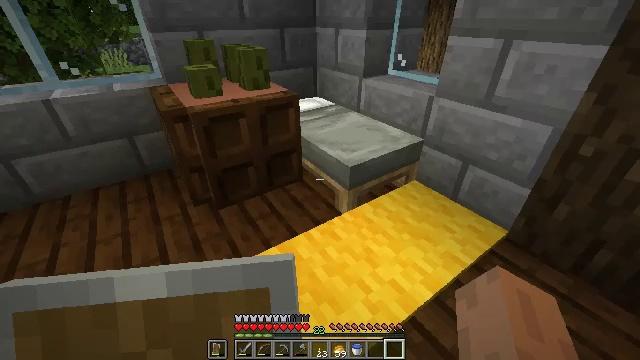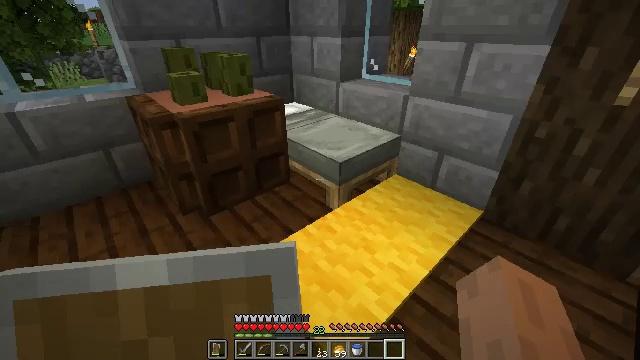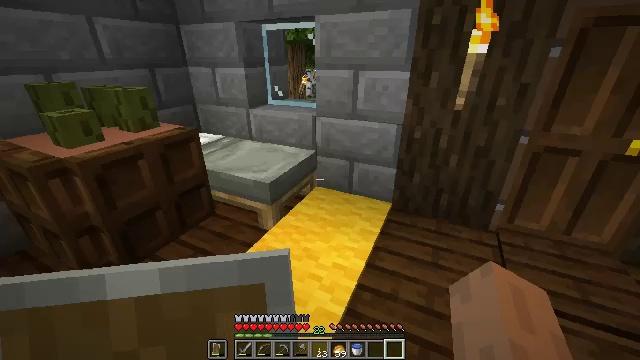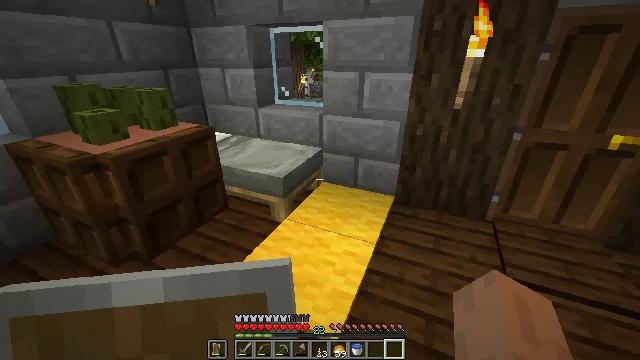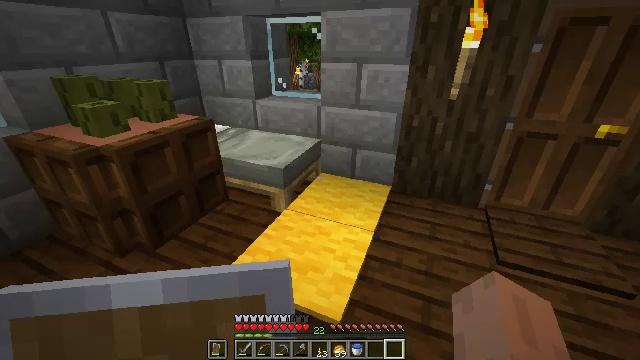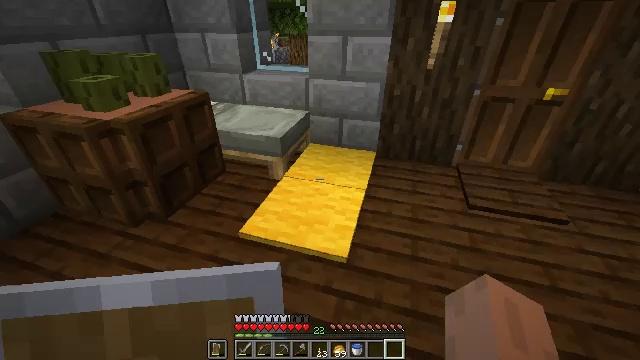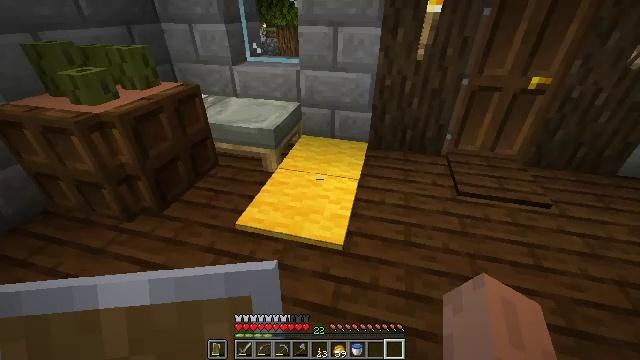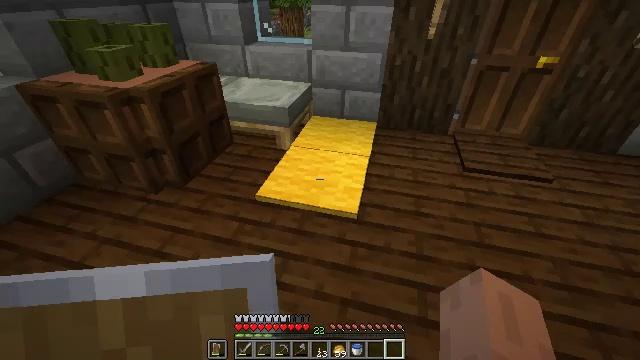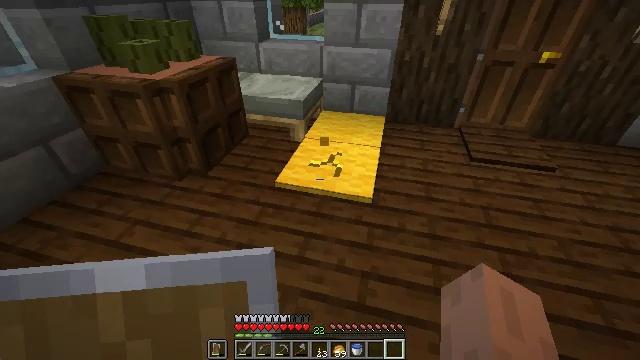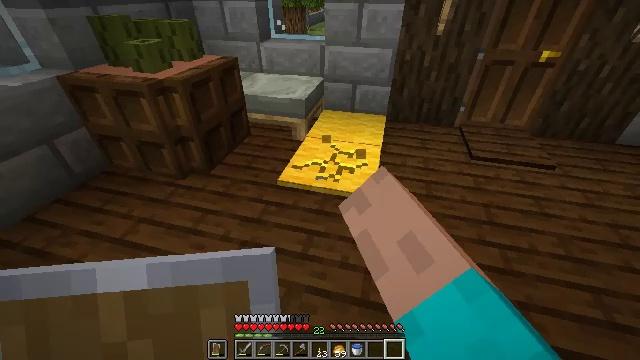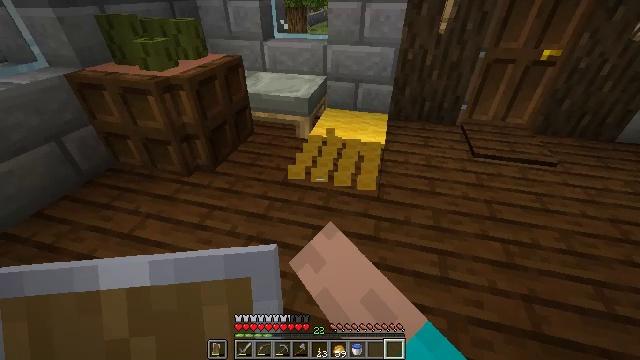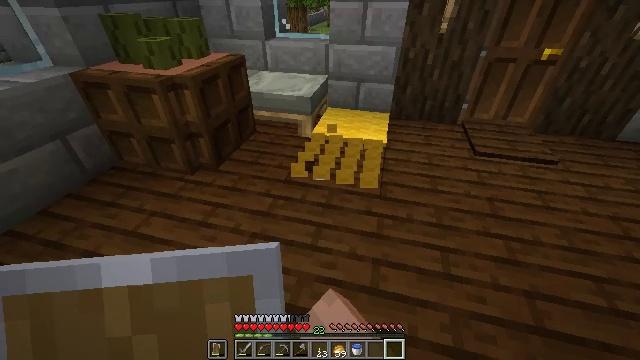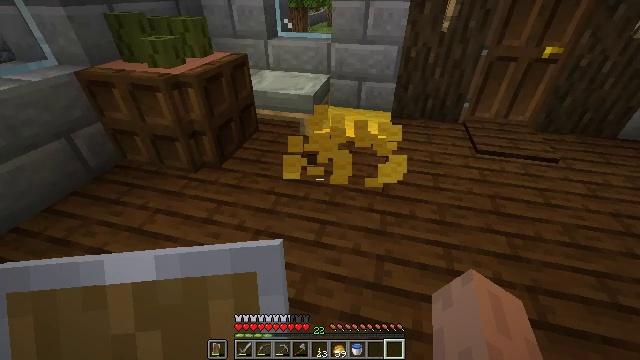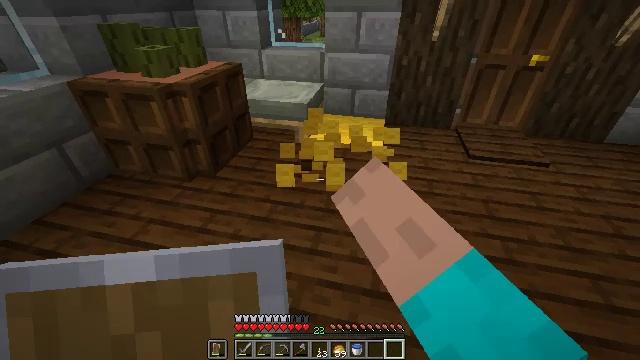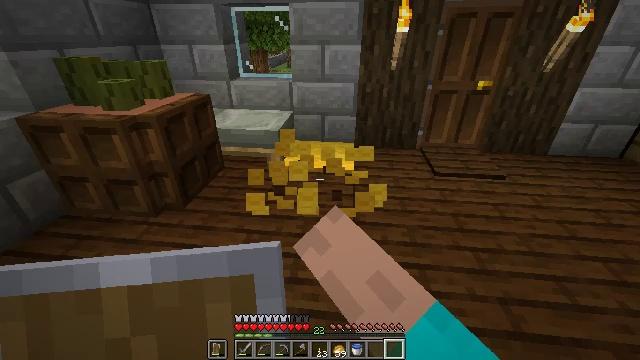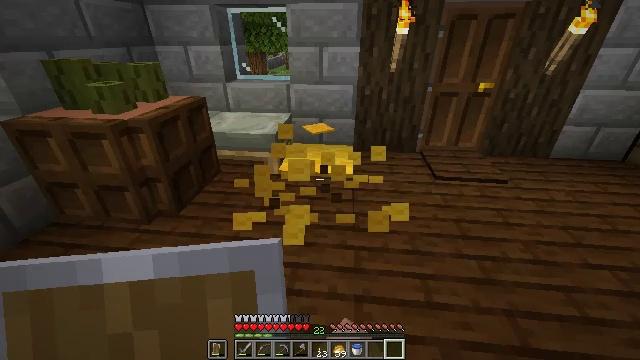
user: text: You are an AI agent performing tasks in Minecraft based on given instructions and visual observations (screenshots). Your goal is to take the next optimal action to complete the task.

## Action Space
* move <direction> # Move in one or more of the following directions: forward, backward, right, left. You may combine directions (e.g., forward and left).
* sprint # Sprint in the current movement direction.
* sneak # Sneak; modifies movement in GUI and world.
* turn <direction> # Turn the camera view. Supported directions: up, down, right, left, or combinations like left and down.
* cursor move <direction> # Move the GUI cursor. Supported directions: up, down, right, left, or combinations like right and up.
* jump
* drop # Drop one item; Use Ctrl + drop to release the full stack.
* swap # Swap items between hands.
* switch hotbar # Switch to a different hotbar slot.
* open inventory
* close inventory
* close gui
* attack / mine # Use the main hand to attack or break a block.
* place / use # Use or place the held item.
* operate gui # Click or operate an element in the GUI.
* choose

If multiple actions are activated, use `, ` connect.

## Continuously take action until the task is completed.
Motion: motion action
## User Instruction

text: Remove a piece of yellow carpet.
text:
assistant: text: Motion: move back and move left, turn right and up
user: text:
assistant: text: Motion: move back and move left, turn right and up
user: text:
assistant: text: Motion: move back and move left, turn right
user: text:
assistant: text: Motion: move back and move left, turn right and down
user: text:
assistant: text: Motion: move back and move left, turn right and down
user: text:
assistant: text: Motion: move back and move left, turn right and down
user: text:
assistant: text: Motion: move back and move left, turn down
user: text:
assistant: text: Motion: attack / mine
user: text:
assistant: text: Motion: attack / mine
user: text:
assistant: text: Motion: attack / mine
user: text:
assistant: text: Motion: attack / mine
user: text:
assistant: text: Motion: attack / mine
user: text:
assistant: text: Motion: turn right and up, attack / mine
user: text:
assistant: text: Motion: turn right and up, attack / mine
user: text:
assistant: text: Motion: move forward, attack / mine
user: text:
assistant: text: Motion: move forward, attack / mine
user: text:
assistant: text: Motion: move forward, attack / mine
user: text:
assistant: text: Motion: turn down, attack / mine
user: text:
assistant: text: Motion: attack / mine
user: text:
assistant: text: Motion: move forward, attack / mine
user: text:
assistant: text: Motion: move forward
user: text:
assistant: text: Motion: move forward
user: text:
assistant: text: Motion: move forward, turn down, attack / mine
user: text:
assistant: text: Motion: turn down, attack / mine
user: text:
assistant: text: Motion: move forward, turn left, attack / mine
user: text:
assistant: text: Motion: no_op